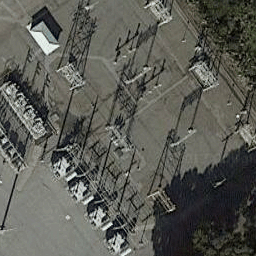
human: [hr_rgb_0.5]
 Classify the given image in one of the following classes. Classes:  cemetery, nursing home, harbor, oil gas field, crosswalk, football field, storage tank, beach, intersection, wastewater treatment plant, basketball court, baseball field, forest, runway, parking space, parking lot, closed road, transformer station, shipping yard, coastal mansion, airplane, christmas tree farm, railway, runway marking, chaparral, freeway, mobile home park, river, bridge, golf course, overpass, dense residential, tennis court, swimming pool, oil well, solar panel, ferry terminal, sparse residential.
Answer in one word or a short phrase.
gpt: transformer station